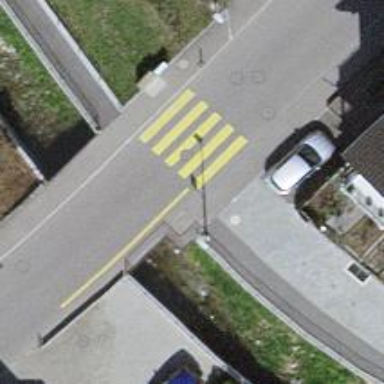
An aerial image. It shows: Sidewalk.